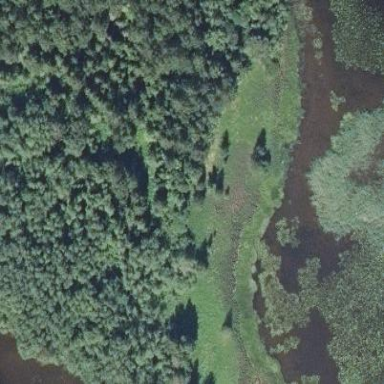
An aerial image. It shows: Marsh wetland.